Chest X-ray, PA view. Patient: 60 years old, sex F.
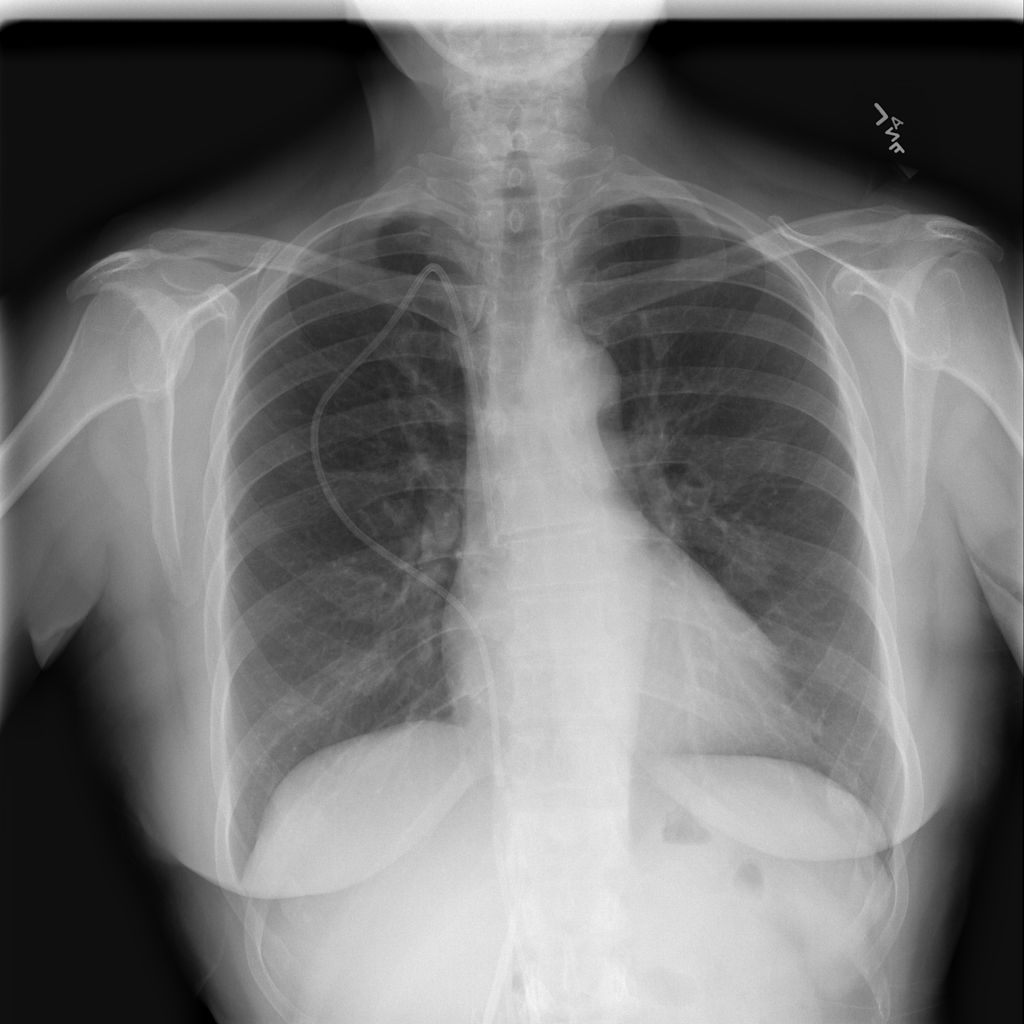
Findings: No Finding